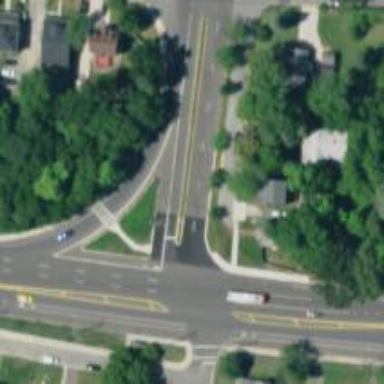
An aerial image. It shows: Asphalt road with primary link designation.